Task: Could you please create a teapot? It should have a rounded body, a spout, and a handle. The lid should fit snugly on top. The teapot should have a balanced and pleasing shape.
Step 11:
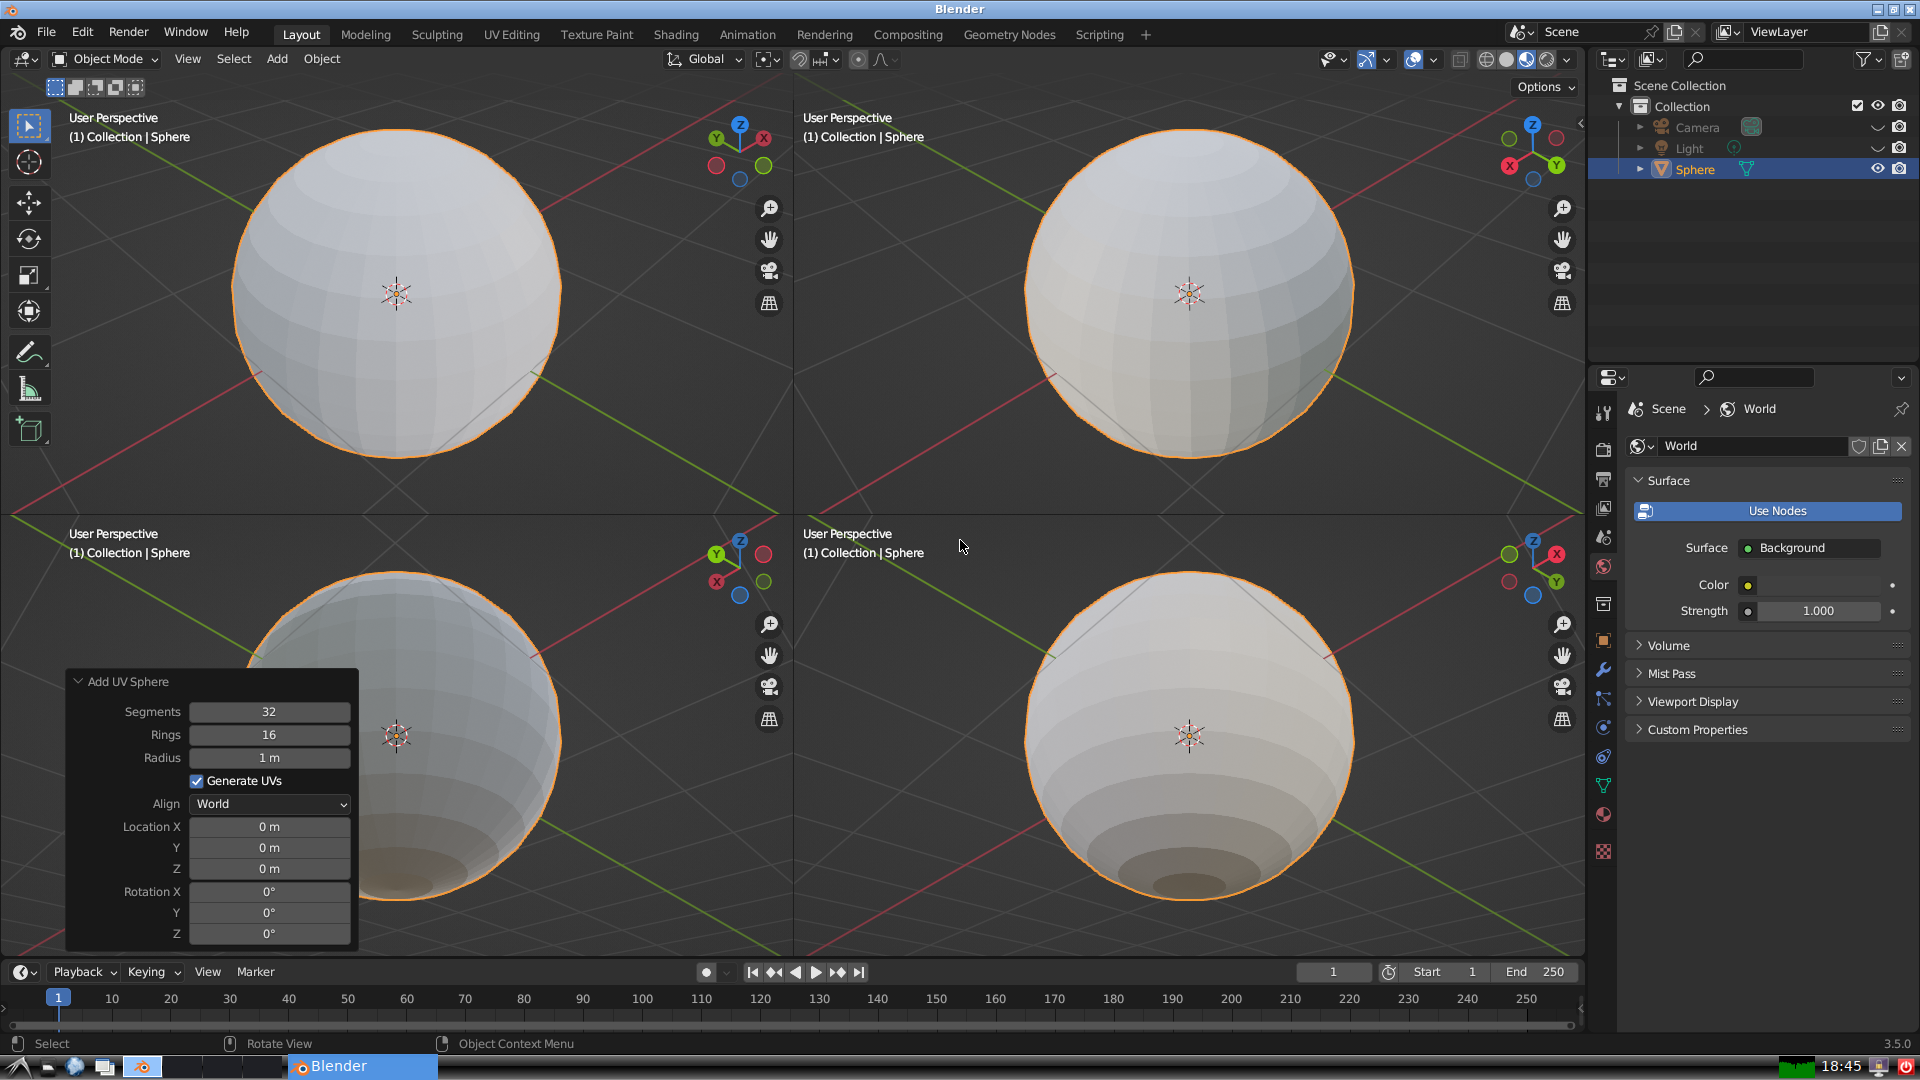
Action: {"mouse_move": [270, 827]}